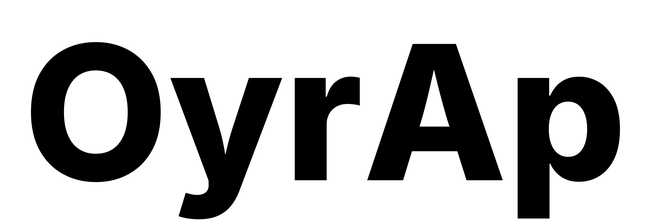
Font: Inter_ExtraBold